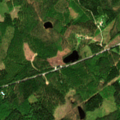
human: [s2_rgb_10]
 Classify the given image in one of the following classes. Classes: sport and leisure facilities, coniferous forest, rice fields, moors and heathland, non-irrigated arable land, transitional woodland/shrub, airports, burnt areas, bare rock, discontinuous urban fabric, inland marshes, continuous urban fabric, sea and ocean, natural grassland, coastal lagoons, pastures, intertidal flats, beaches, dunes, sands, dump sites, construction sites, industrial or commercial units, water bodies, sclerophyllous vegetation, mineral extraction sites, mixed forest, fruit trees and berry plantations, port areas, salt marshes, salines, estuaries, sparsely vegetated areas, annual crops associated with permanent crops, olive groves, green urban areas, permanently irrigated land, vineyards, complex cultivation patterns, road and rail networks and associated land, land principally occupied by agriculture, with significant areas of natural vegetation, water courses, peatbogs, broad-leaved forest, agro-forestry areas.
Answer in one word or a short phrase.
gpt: broad-leaved forest, coniferous forest, mixed forest, transitional woodland/shrub